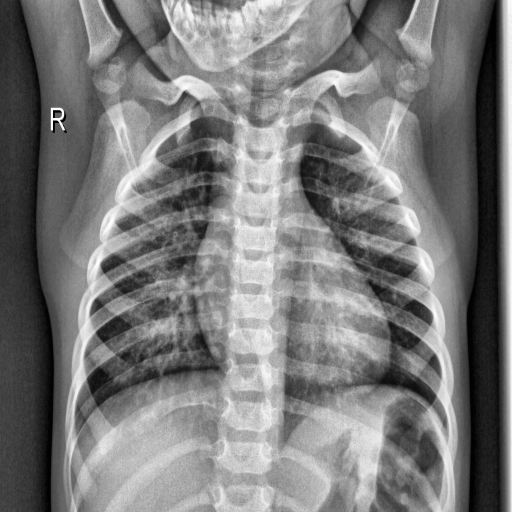
Finding: NORMAL